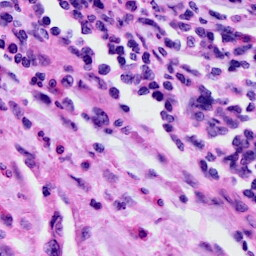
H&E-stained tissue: Cervix